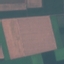
Land use / land cover class: AnnualCrop